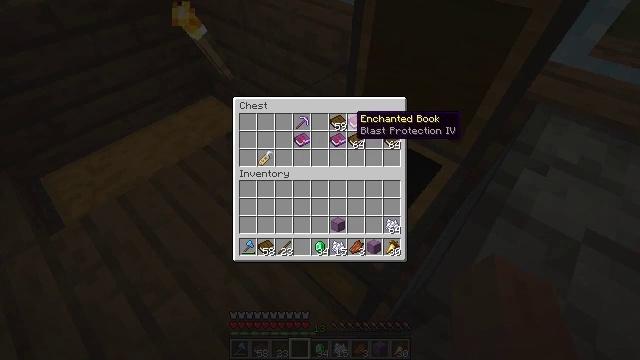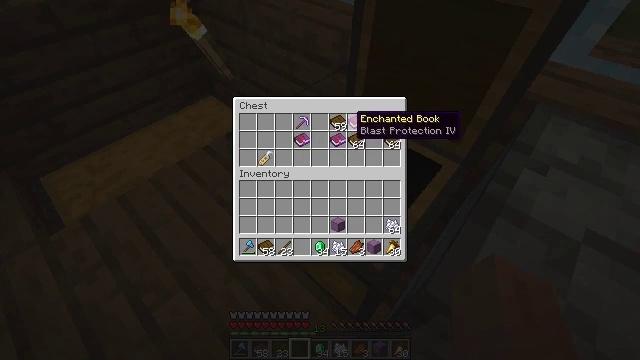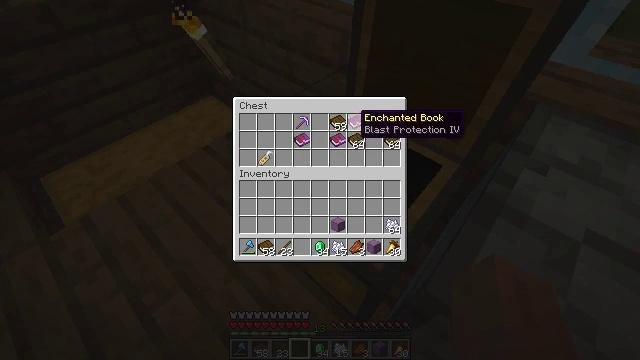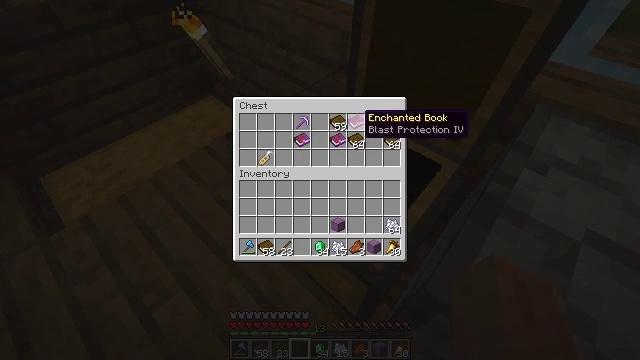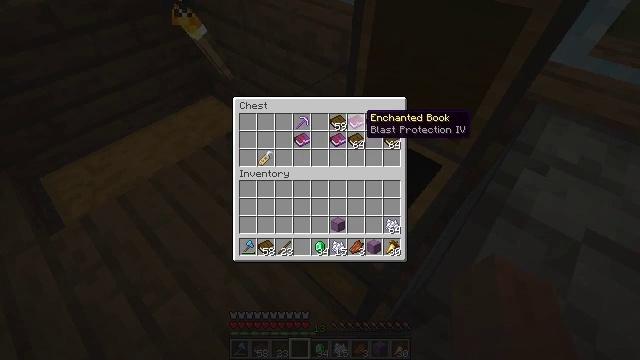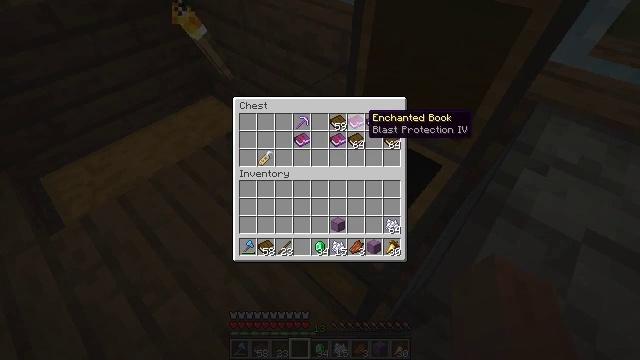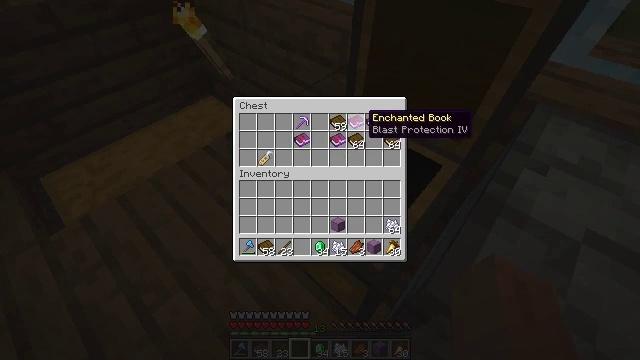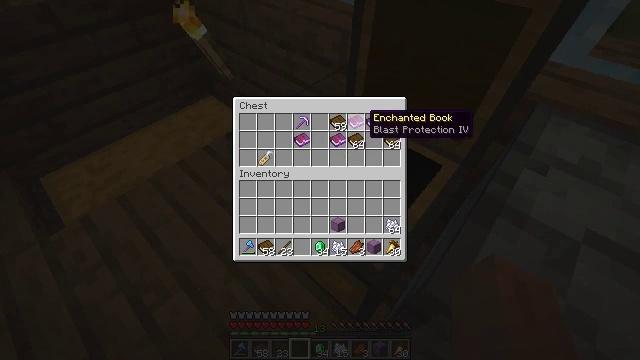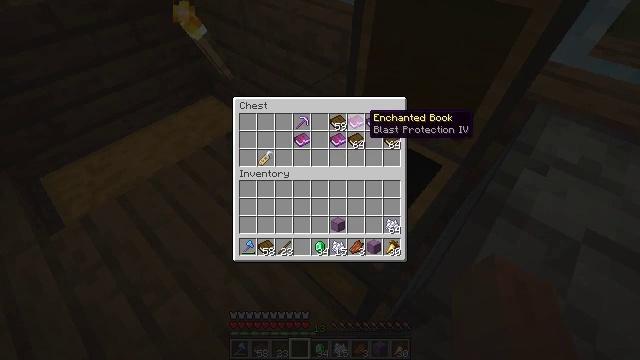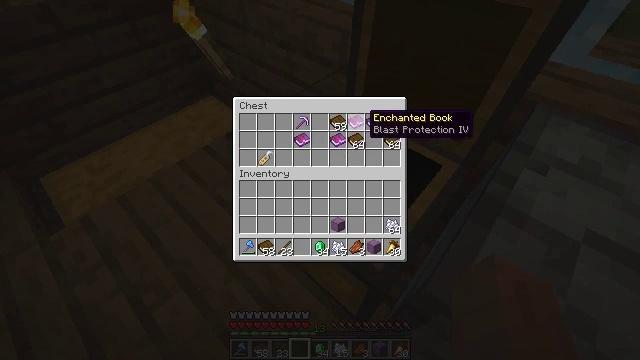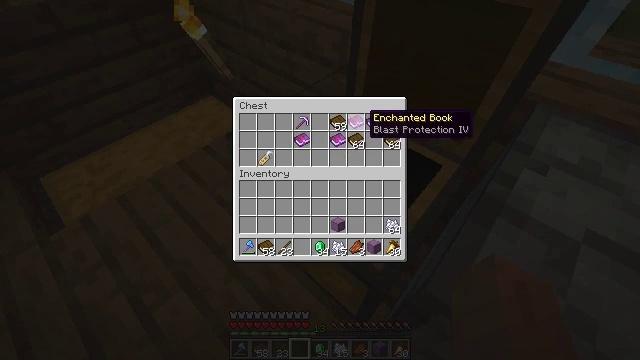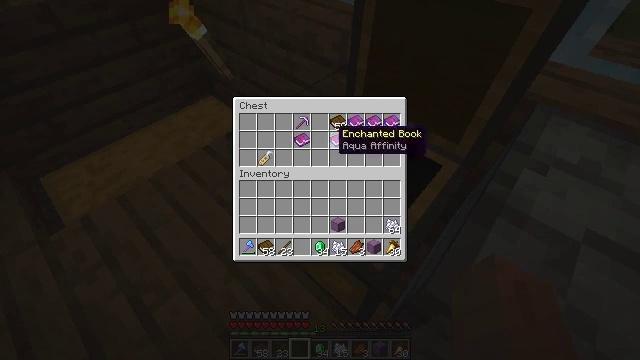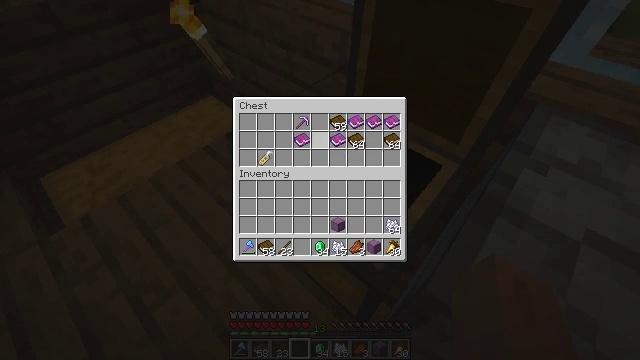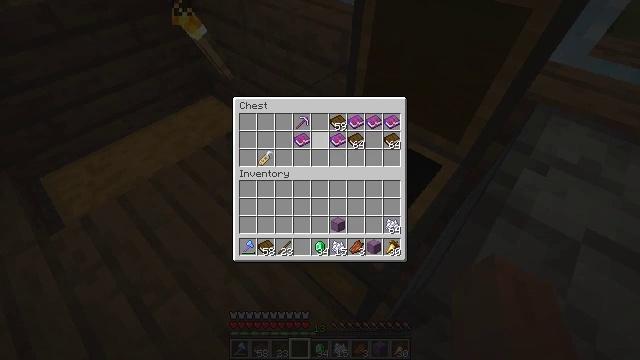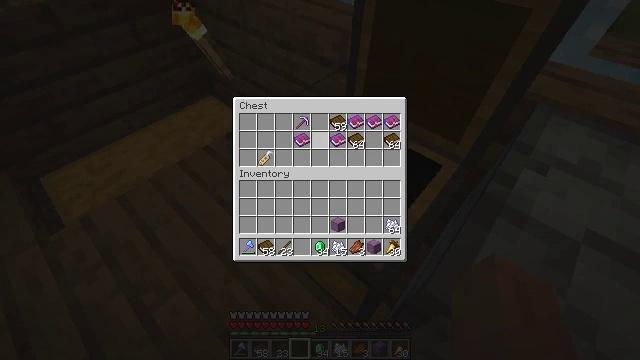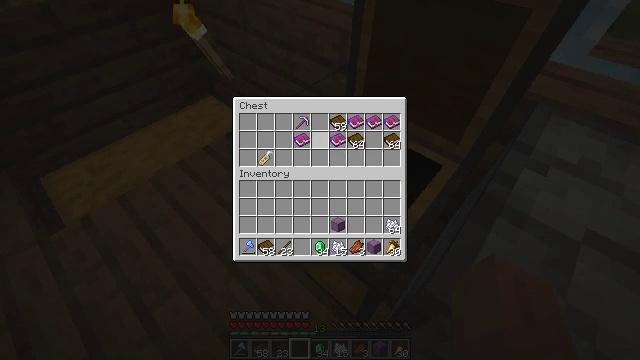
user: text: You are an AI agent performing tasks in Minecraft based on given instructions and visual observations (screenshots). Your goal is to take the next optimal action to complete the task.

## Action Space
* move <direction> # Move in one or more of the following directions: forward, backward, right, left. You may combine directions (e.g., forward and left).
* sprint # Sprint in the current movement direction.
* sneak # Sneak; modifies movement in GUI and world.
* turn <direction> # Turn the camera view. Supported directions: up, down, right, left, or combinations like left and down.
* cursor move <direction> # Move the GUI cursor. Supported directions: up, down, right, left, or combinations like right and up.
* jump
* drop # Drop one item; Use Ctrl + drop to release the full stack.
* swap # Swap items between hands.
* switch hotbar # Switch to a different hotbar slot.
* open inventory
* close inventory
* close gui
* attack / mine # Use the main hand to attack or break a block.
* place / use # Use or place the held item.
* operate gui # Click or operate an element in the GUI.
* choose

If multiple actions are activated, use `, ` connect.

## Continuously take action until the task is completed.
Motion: motion action
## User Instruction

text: Get an enchanted book using the enchanting table.
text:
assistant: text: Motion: no_op
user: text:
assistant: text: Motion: no_op
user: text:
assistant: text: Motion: no_op
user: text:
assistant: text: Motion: no_op
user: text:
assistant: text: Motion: no_op
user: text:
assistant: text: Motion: no_op
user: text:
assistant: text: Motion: no_op
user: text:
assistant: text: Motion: no_op
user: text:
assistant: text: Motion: no_op
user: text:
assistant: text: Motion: no_op
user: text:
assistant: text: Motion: cursor move left and down
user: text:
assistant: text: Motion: cursor move left
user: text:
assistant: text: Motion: no_op
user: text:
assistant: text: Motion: no_op
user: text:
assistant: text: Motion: no_op
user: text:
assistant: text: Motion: no_op
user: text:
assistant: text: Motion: no_op
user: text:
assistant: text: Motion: no_op
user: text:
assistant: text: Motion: no_op
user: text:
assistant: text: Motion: no_op
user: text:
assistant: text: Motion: no_op
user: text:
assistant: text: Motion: sneak
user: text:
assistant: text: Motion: sneak
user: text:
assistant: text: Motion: sneak
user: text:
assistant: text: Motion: sneak, operate gui
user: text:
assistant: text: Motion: sneak, operate gui
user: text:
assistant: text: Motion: sneak, operate gui
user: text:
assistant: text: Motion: sneak, cursor move right
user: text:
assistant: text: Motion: sneak, cursor move right
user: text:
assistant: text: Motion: sneak